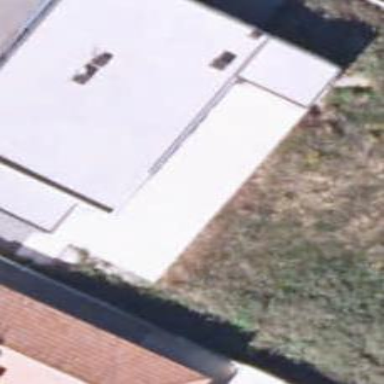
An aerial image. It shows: Detached building.